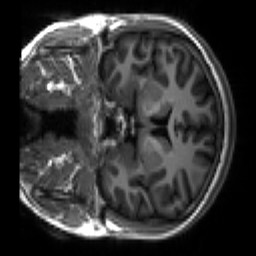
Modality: T1w
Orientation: coronal
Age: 18
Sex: male
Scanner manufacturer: siemens
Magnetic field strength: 3 T
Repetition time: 2.3 s
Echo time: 0.00266 s